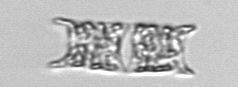
Label: Eucampia